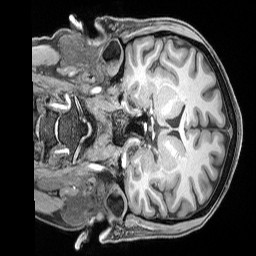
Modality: T1w
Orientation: coronal
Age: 32
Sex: male
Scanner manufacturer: siemens
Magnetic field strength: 3 T
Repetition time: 2.17 s
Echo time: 0.00169 s